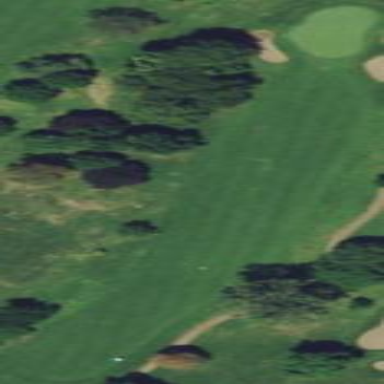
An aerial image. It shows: Golf fairway surrounded by grass.